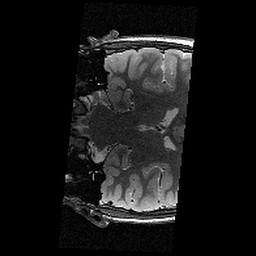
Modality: T2w
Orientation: coronal
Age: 12
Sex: male
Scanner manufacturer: siemens
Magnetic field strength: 3 T
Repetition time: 7.7 s
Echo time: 0.067 s